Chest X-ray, PA view. Patient: 40 years old, sex M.
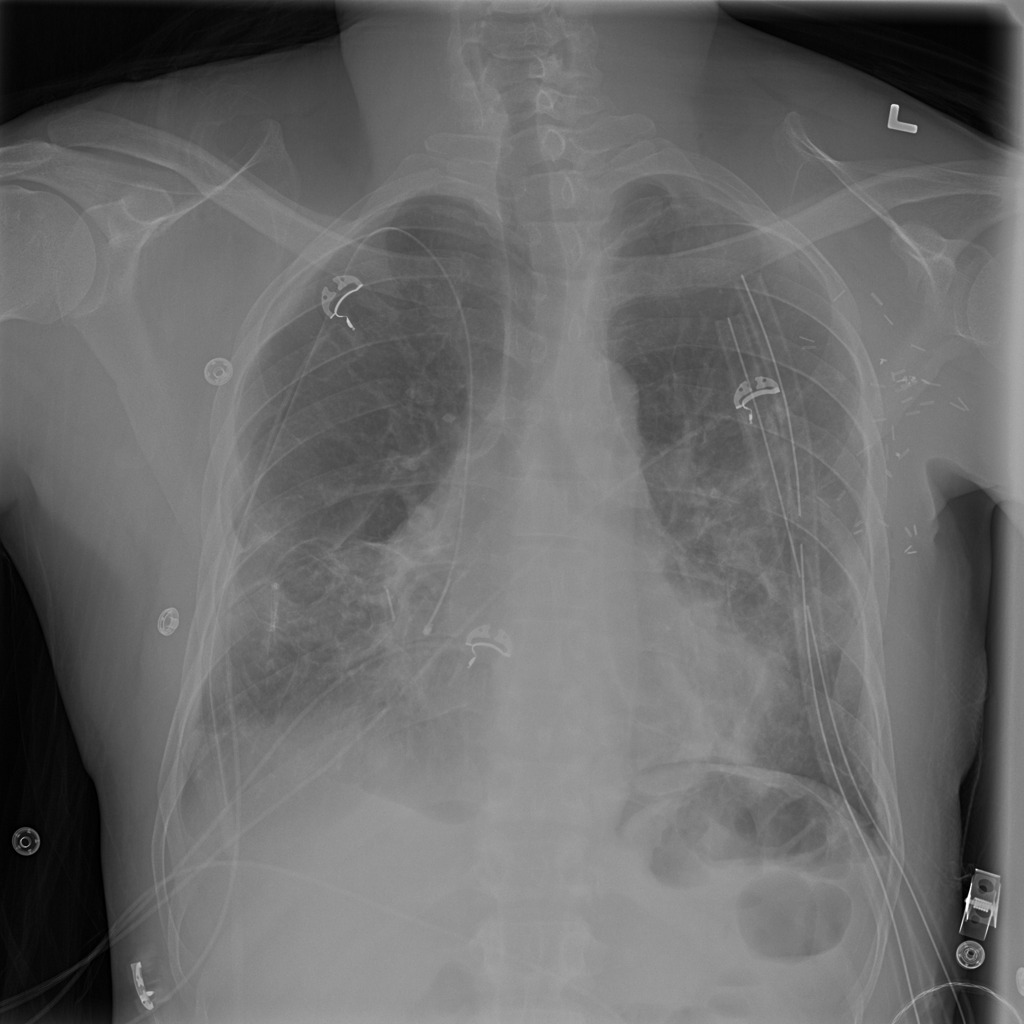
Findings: Pneumothorax